Question: I have produced the graph shown below as intended with matplotlib and Pandas except two problems:
I can't get rid of the x axes labels (Year) for the three plots at the top (things I have tried are commented out in the code attached), and I could not centre the y axis label.
It seem trivial but I can't get it to work.
Any suggestions?
Thanks
'''
fig, axes = plt.subplots(nrows=4, ncols=1, sharex=True, figsize=(12, 12))
for i, crop in enumerate(['Cabbage','Green beans','Potato', 'Wheat']):
mean_irr_soil[crop].plot(kind='bar', ax=axes[i], title=crop, grid=False)
axes[i].set_ylim([0, 700]) # set limit for all y axes
axes[i].tick_params(axis='x', top='off') # remove top ticks
axes[i].tick_params(axis='y', right='off') # remove right-hand ticks
axes[i].tick_params(axis='x', labelbottom='off')
if i is not 0:
axes[i].legend_.remove() # all but top graph
# if i is not 3:
# axes[i].get_xaxis().set_visible(False) # remove axis all together
# axes[i].tick_params(axis='x', labelbottom='off')
# axes[i].set_xticklabels([]) # remove x-axis labels
axes[0].legend(bbox_to_anchor=(1.1, 1.4))
axes[2].set_ylabel('Mean irrigation requirements in mm')
'''

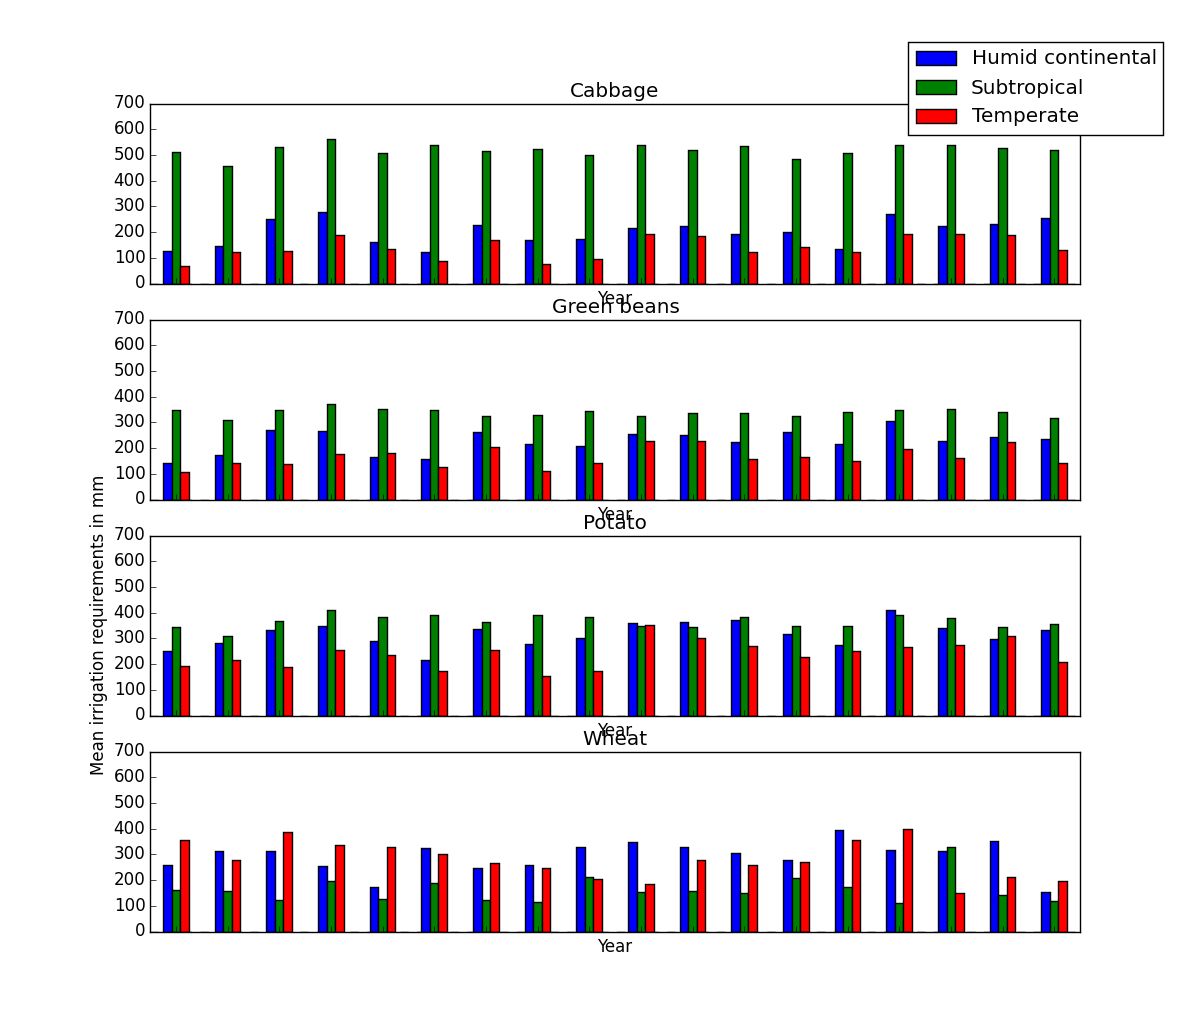
Answer: You need the 'xlabel' attribute: 'ax.set_xlabel("")'.